Question: I have Genymotion 2.3.1 and VirtualBox 4.3.20 installed on Windows 8.1. Other Genymotion devices I have configured (4.2, 4.4) are fine but the Lollipop one will not start.
When I attempt to start it directly from VirtualBox, I get the following errors:
'''
can not find system/bin/install-recovery.sh disabling flash recovery
could not open /sys/class/power_supply/genymotion_fake_path/present
'''

I changed SDK (Android tools directory) manually, but this did not help.
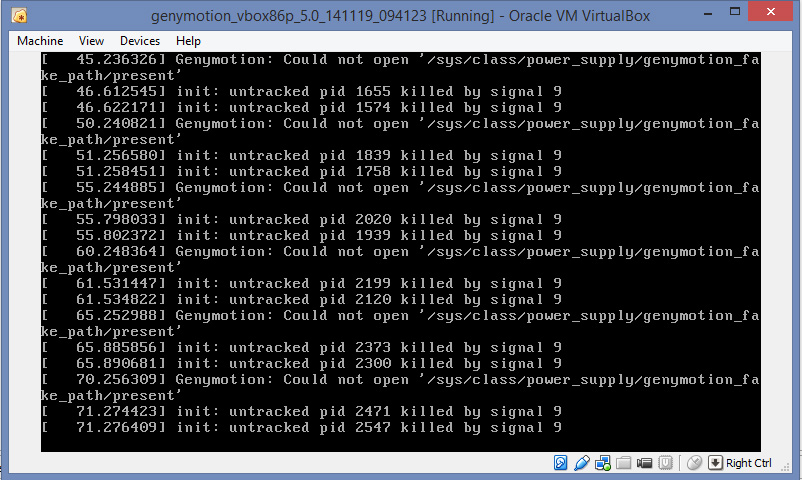
Answer: I activated 'Intel virtualization technology' in my 'bios' settings and just update my Genymotion and VirtualBox to .
after , finally The problem solved!
Lollipop not starting from VirtualBox but in genymotion everything is now working fine!